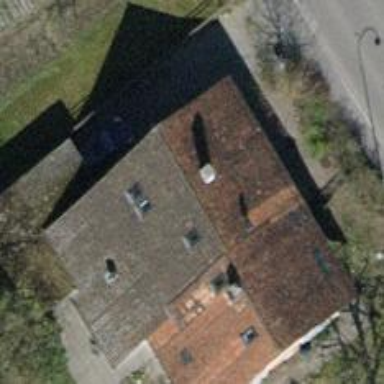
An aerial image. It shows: Building with tile roof.